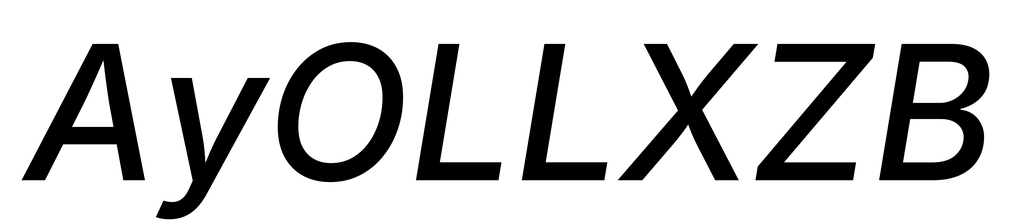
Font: Inter-Italic_Medium_Italic